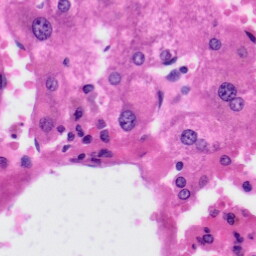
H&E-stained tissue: Liver